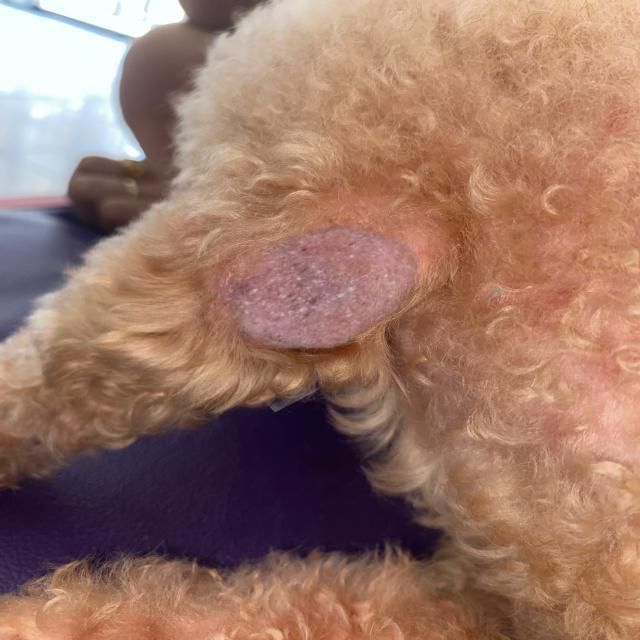
Canine ringworm (Dermatophytosis) — fungal infection caused by Microsporum or Trichophyton. Presents with circular alopecia, scaling, crusting, and broken hairs.